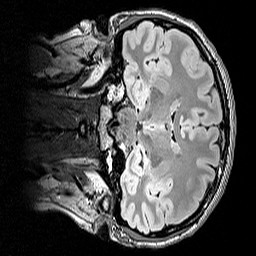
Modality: FLAIR
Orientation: coronal
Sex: female
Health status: ill
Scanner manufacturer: siemens
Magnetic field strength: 3 T
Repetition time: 5 s
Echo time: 0.388 s